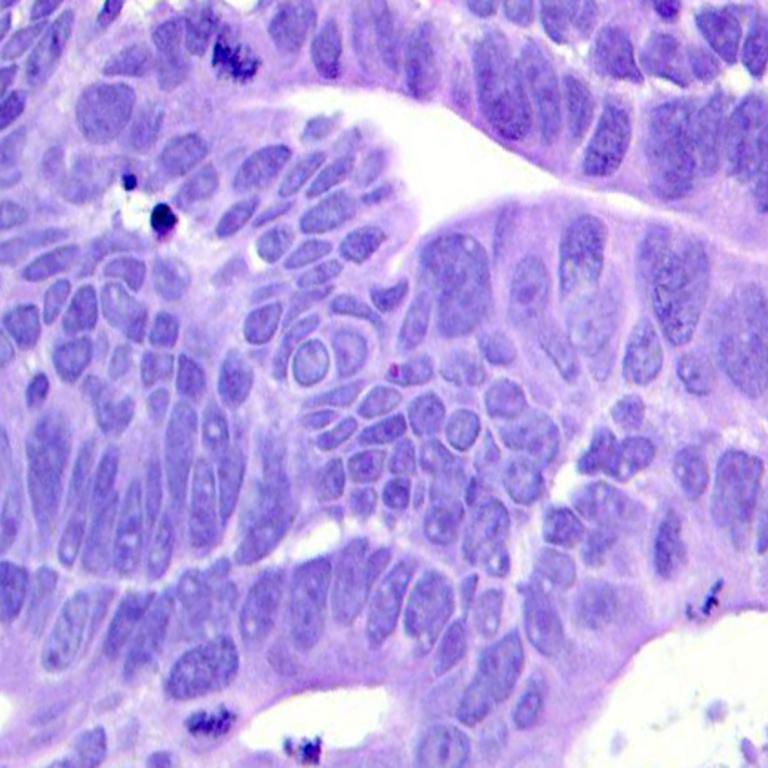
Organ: colon
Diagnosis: adenocarcinomas